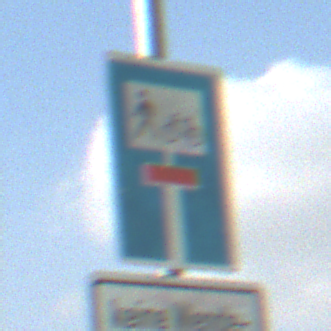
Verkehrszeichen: SackgasseRadverkehrFussgaengerDurchlaessig
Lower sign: HinweisGeaenderteVorfahrtVerkehrsfuehrungVerkehrsregelung3
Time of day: MorningAfternoon
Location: Outdoor (Suburban)
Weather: PartlyCloudy
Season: NotSpecified
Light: Natural